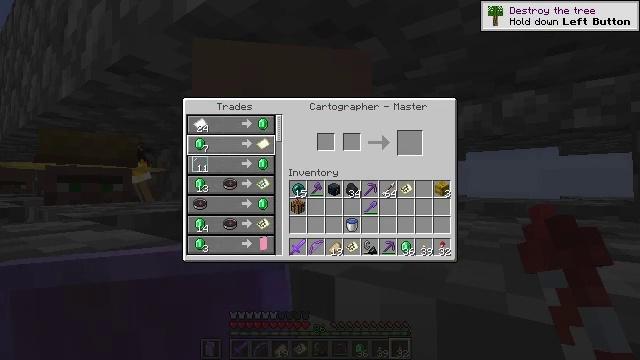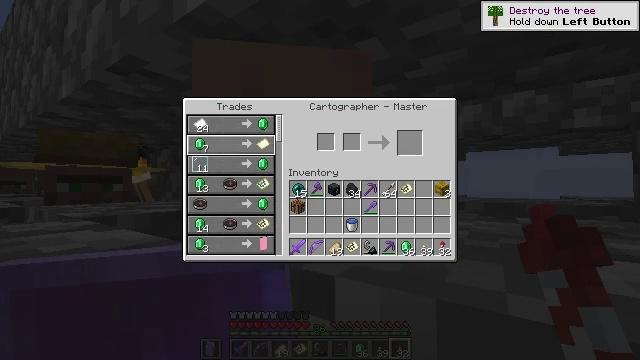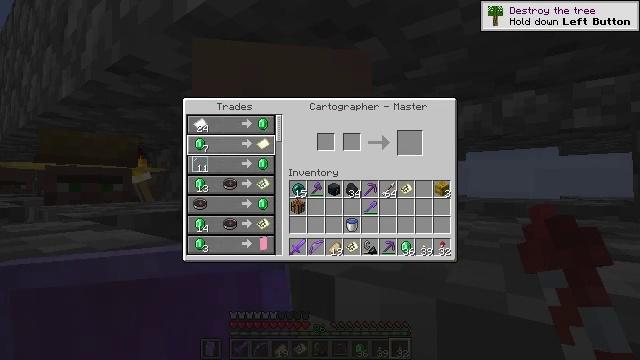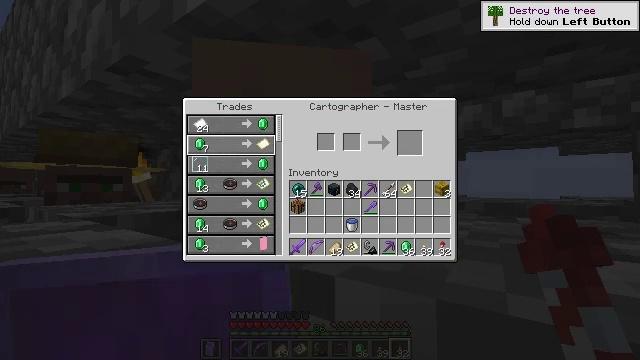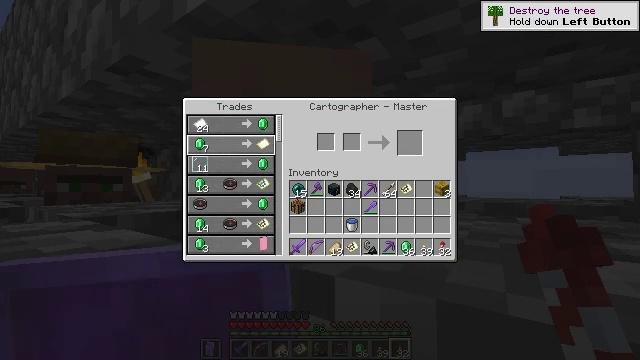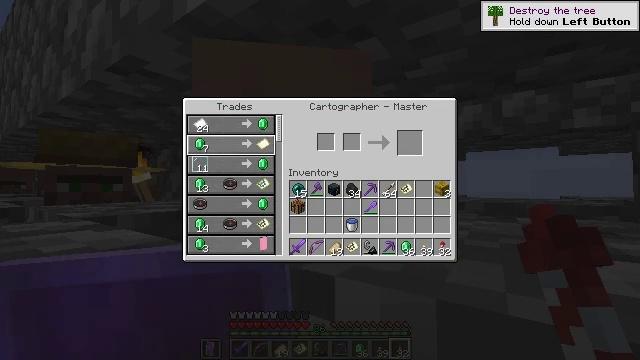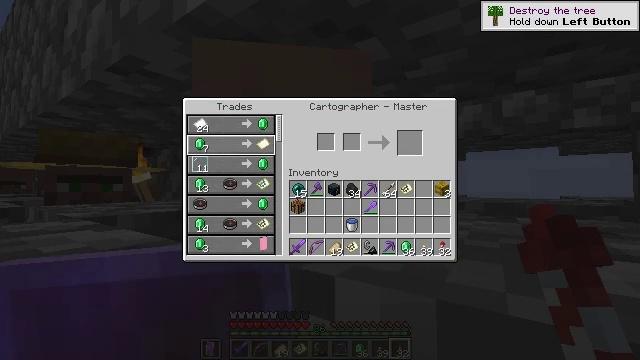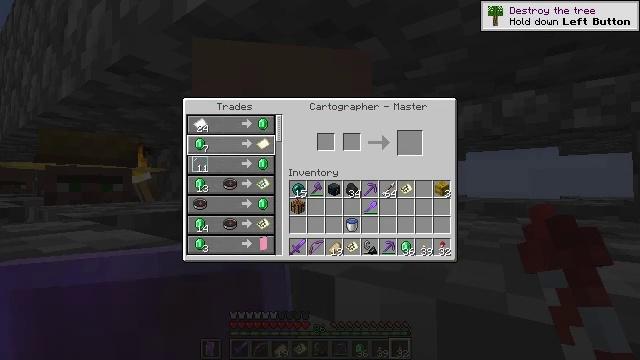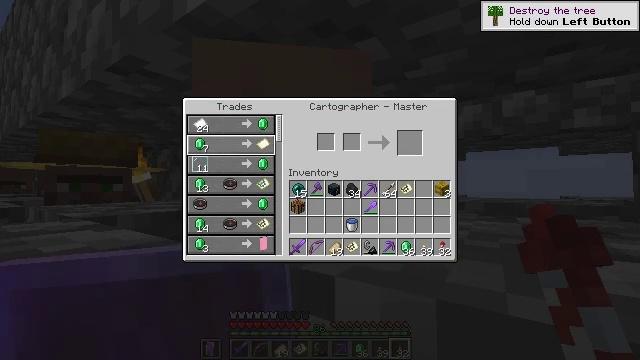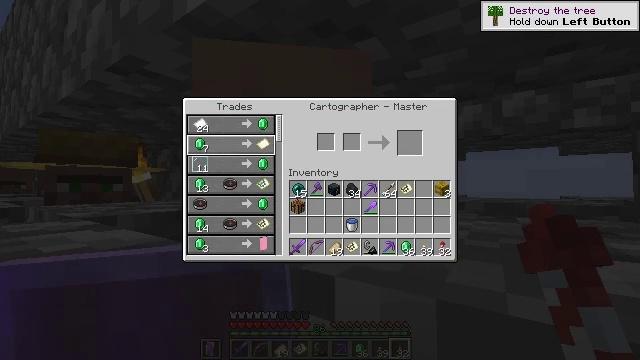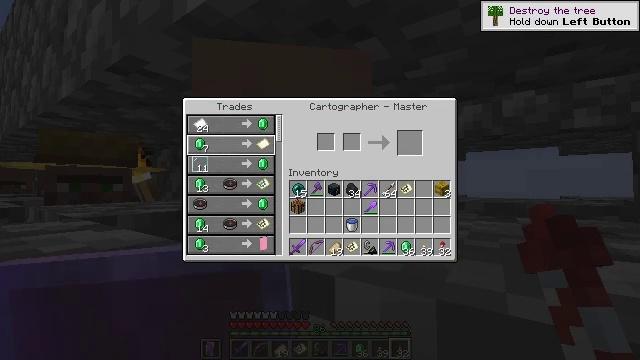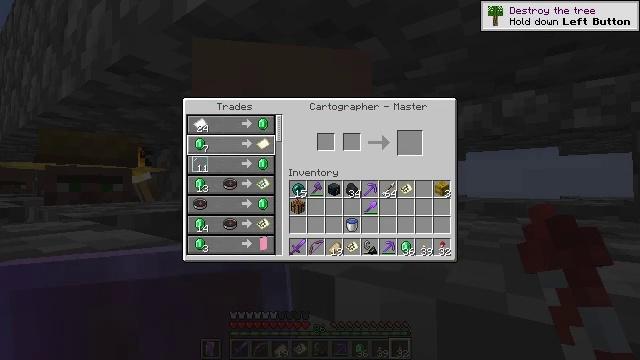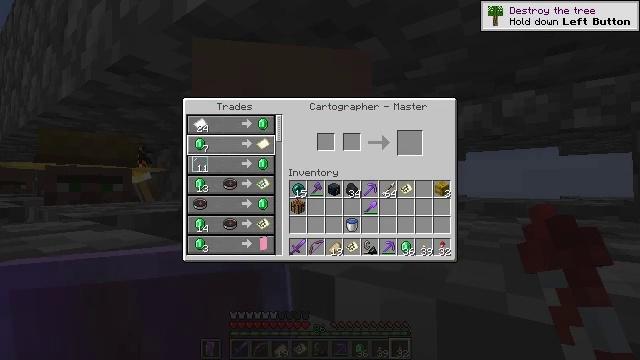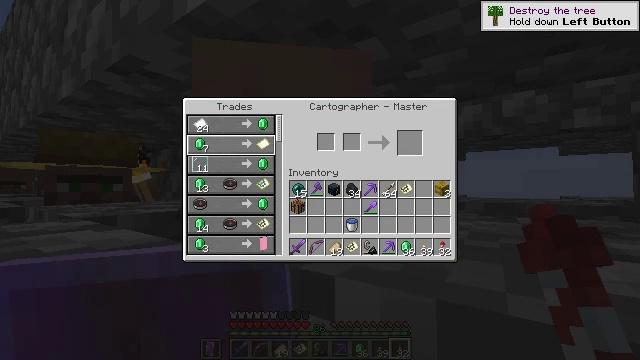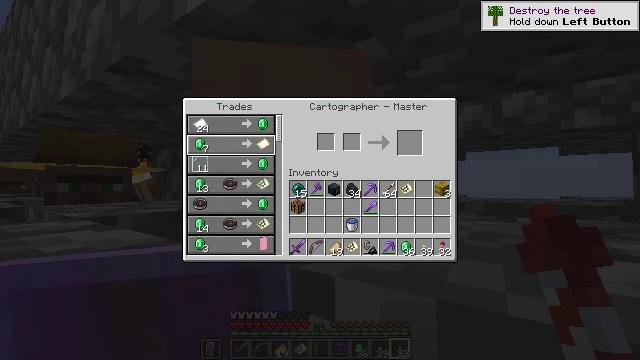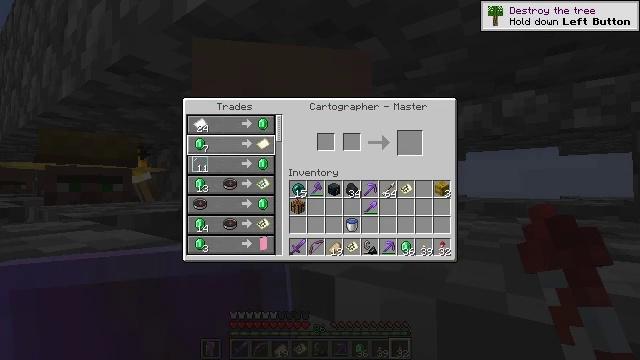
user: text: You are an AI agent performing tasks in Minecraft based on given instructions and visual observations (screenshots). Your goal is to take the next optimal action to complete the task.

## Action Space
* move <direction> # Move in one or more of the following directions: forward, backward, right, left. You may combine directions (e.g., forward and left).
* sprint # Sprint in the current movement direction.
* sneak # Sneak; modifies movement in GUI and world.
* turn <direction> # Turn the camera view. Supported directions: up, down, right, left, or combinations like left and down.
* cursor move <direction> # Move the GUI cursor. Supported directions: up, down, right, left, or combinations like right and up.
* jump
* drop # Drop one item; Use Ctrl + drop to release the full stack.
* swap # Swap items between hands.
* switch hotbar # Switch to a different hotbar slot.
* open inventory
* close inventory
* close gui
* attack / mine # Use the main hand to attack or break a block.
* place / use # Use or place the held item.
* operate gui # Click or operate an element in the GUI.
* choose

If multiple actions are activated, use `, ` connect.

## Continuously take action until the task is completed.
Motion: motion action
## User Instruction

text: craft item air
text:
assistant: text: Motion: no_op
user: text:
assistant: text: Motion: no_op
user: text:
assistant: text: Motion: no_op
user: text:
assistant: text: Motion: no_op
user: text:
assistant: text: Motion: no_op
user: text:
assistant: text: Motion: no_op
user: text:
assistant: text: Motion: no_op
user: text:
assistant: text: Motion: no_op
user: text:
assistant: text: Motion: no_op
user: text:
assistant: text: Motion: no_op
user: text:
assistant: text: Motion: no_op
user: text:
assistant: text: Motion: no_op
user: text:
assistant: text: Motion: no_op
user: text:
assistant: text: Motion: no_op
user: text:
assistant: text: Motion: no_op
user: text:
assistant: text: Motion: no_op
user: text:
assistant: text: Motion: no_op
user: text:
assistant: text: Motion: no_op
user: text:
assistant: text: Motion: no_op
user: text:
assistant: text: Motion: no_op
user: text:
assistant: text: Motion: no_op
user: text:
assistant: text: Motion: no_op
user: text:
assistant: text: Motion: no_op
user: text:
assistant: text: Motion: no_op
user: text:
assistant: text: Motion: no_op
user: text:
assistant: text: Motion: no_op
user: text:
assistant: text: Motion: no_op
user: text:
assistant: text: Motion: no_op
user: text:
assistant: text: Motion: no_op
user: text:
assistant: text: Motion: no_op